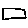
Label: square